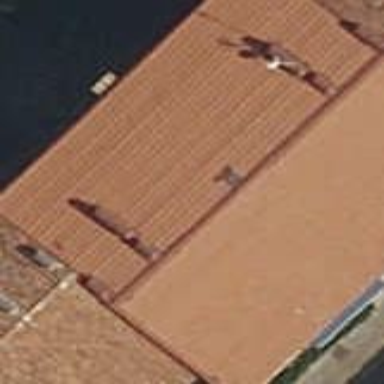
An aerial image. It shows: Apartments building with gabled roof oriented along.